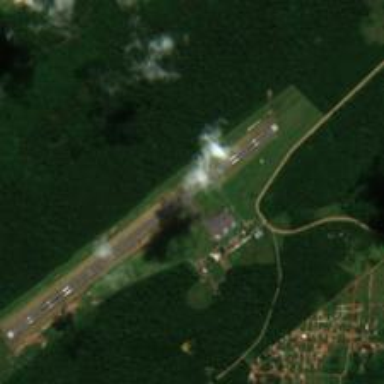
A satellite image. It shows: View of runway in airport.